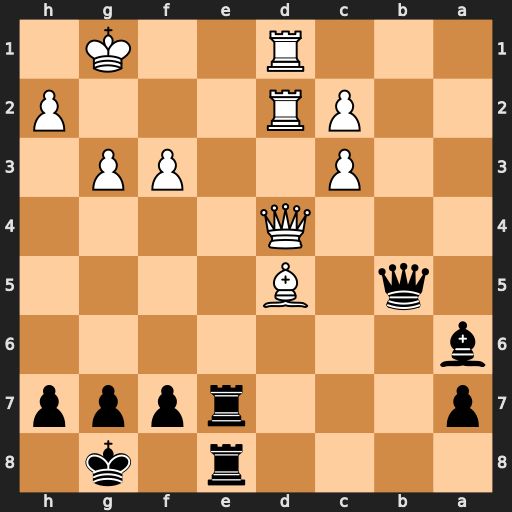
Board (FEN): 4r1k1/p3rppp/b7/1q1B4/3Q4/2P2PP1/2PR3P/3R2K1
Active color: b
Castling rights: -
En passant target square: -
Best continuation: Re1+ Rxe1 Rxe1+ Kg2 Qf1#